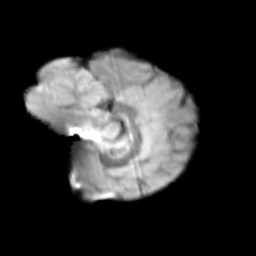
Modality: T2w
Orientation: sagittal
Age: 11
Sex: female
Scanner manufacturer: siemens
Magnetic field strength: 3 T
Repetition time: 3.8 s
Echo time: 0.07 s